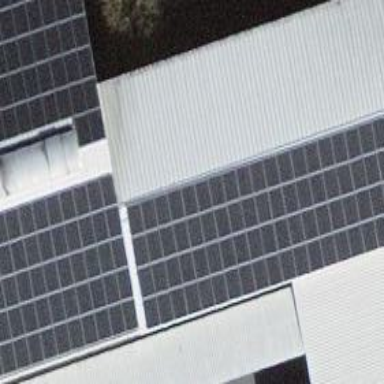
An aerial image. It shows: Solar power generator using photovoltaic method with solar photovoltaic panel types.